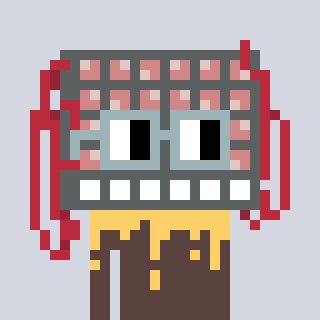
a pixel art character with square dark gray glasses, a turing-shaped head and a darkbrown-colored body on a cool background